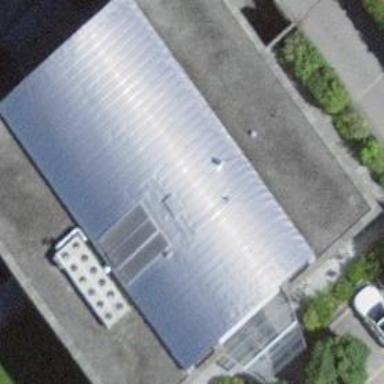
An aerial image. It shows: Police building.